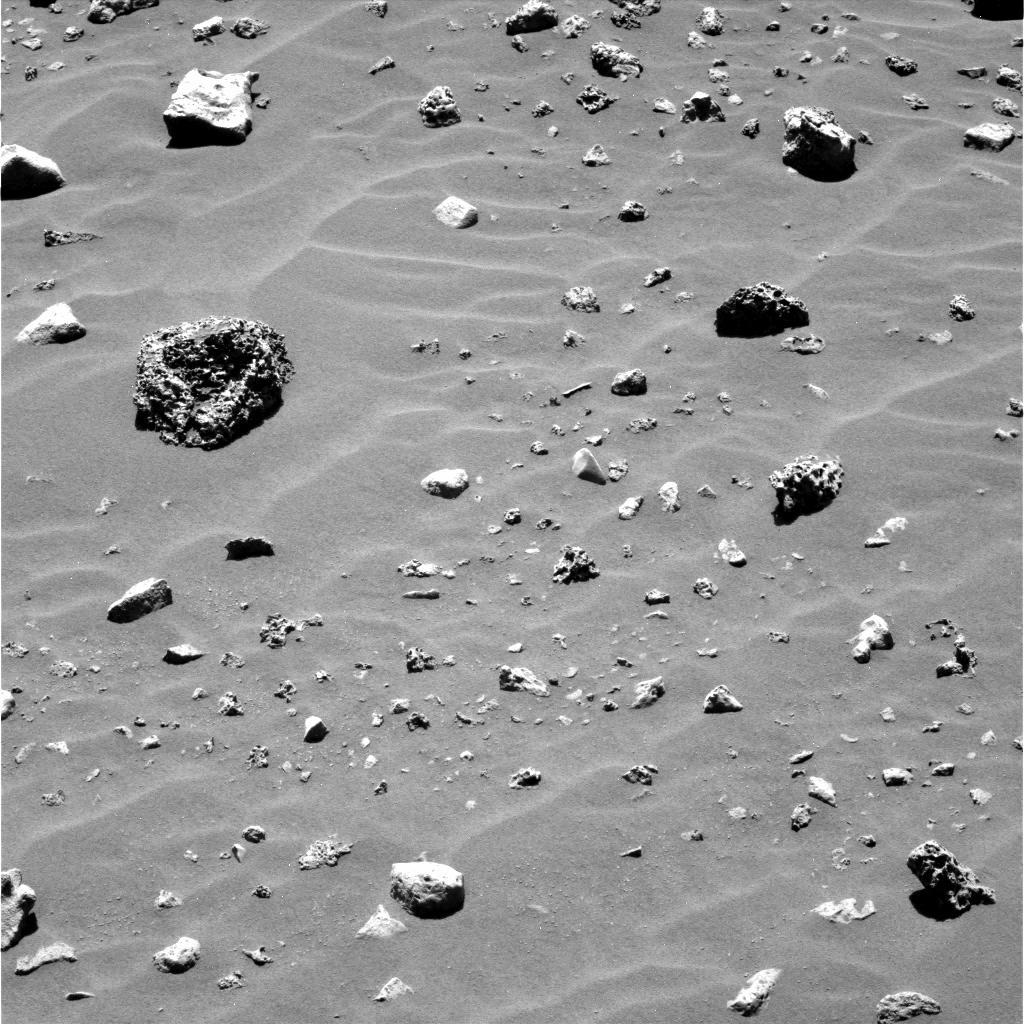
Terrain classes present: Gravel / Sand / Soil, Rock, Shadow